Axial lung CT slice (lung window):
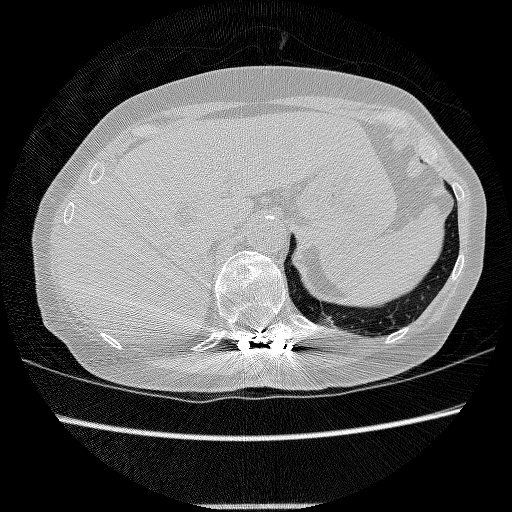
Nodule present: no